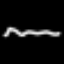
Label: squiggle